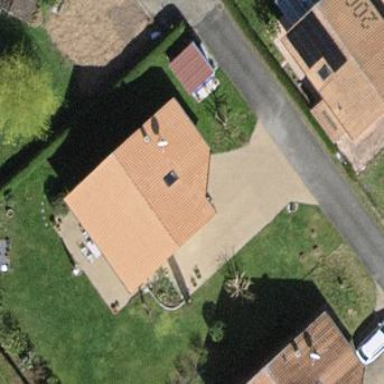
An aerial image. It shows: Residential garden.